Question: For my application which deals with graphics, I've made a little DialogBox to set:
- - - -
Here's a screen capture:

I want to validate a few things before allowing the user to click :
1. Max >= Min
2. MaxScale >= MinScale.
But it's not working as I would: If I set the Min > Max, the textbox is red but the button is still enabled...
How can I fix that?
Here's my code:
'''
public partial class AxisPropertiesDial : Form
{
public AxisPropertiesDial(string title, double max, double min, double majorStep, double minorStep)
{
Max = max;
Min = min;
MajorStep = majorStep;
MinorStep = minorStep;
InitializeComponent();
tbMax.Text = max.ToString();
tbMin.Text = min.ToString();
tbMajStep.Text = majorStep.ToString();
tbMinStep.Text = minorStep.ToString();
Load += OnLoad;
Text = "Axis: " + title;
}
private void OnLoad(object sender, EventArgs e)
{
SetDesktopLocation(Cursor.Position.X - Size.Width / 2, Cursor.Position.Y - Size.Height / 2);
}
public double Max;
public double Min;
public double MajorStep;
public double MinorStep;
private void btnOk_Click(object sender, EventArgs e)
{
Max = Convert.ToDouble(tbMax.Text);
Min = Convert.ToDouble(tbMin.Text);
MajorStep = Convert.ToDouble(tbMajStep.Text);
MinorStep = Convert.ToDouble(tbMinStep.Text);
}
private void ValidateTextBox(TextBox tb, double save, out double valueToAssign, double compareTo, bool greaterThan)
{
btnOk.Enabled = false;
tb.BackColor = Color.Tomato;
if (!Double.TryParse(tb.Text, out valueToAssign))
{
valueToAssign = save;
return;
}
if (greaterThan && (valueToAssign >= compareTo) || !greaterThan && (valueToAssign <= compareTo))
{
btnOk.Enabled = true;
tb.BackColor = Color.White;
}
else
{
//Rollback
valueToAssign = save;
}
}
private void ValidateAll()
{
ValidateTextBox(tbMax, Max, out Max, Min, true);
ValidateTextBox(tbMin, Min, out Min, Max, false);
ValidateTextBox(tbMajStep, MajorStep, out MajorStep, MinorStep, true);
ValidateTextBox(tbMinStep, MinorStep, out MinorStep, MajorStep, false);
}
private void tb_TextChanged(object sender, EventArgs e)
{
ValidateAll();
}
}
'''
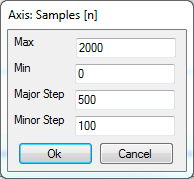
Answer: The problem is you're trying to enable or disable the button when checking individual textboxes and they're conflicting with each other, instead the logic needs to be at a higher level. Change your textbox validation function to return a 'bool', and use that in 'ValidateAll' to determine whether or not to enable the button:
'''
private bool ValidateTextBox(TextBox tb, double save, out double valueToAssign, double compareTo, bool greaterThan)
{
tb.BackColor = Color.Tomato;
if (!Double.TryParse(tb.Text, out valueToAssign))
{
valueToAssign = save;
return false;
}
if (greaterThan && (valueToAssign >= compareTo) || !greaterThan && (valueToAssign <= compareTo))
{
tb.BackColor = Color.White;
return true;
}
else
{
//Rollback
valueToAssign = save;
return false;
}
}
private void ValidateAll()
{
btnOk.Enabled =
ValidateTextBox(tbMax, Max, out Max, Min, true) &
ValidateTextBox(tbMin, Min, out Min, Max, false) &
ValidateTextBox(tbMajStep, MajorStep, out MajorStep, MinorStep, true) &
ValidateTextBox(tbMinStep, MinorStep, out MinorStep, MajorStep, false);
}
'''